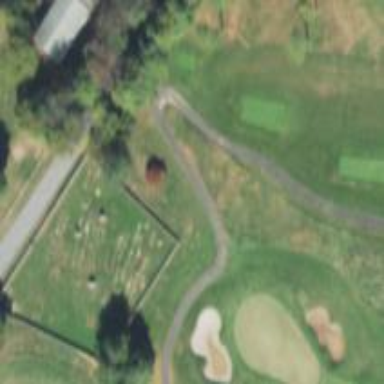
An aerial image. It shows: Cemetery.